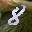
Label: 8